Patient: sex M, age 61
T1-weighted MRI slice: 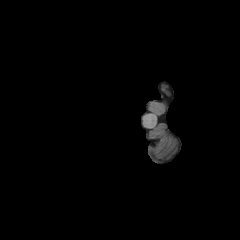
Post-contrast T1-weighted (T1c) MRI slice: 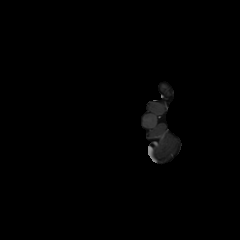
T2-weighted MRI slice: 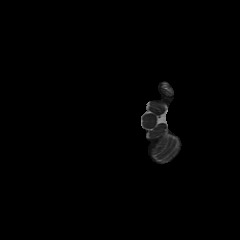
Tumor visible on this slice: no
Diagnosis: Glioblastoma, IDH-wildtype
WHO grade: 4